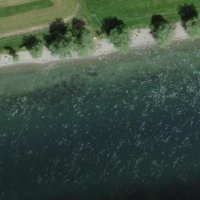
EUNIS habitat code: 15
Species observed at this site:
Corvus corone
Podiceps cristatus
Actitis hypoleucos
Fulica atra
Alcedo atthis
Alopochen aegyptiaca
Anas platyrhynchos
Passer domesticus
Buteo buteo
Phalacrocorax carbo
Phylloscopus collybita
Larus michahellis
Cygnus olor
Hirundo rustica
Mergus merganser
Milvus milvus
Columba livia
Picus viridis
Accipiter nisus
Delichon urbicum